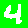
Digit: 4